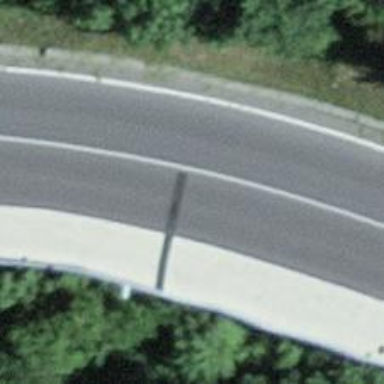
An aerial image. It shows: Asphalt road classified as primary highway.